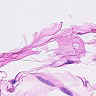
Metastatic tissue present: no